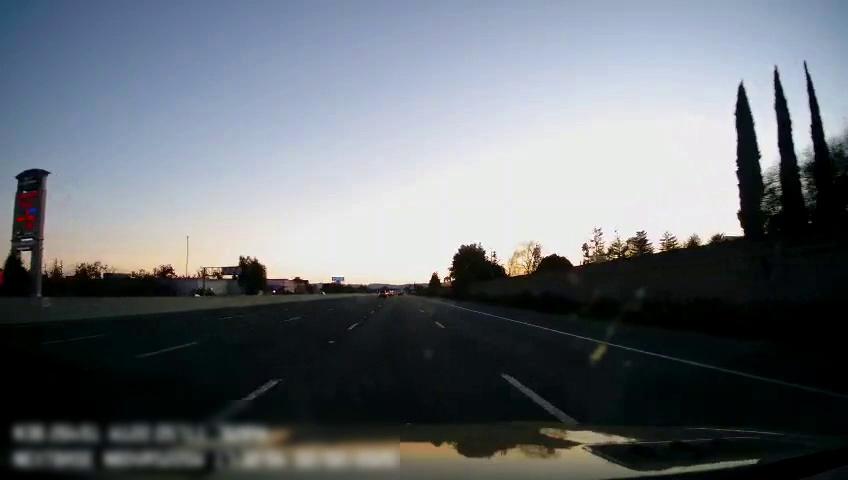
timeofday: Day
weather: Sunny
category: Drivable Space
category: Lanes | Current Lane
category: Lanes | Alternate Lane
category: Lanes | Alternate Lane
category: Lanes | Current Lane
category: Lanes | Alternate Lane
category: Lanes | Alternate Lane